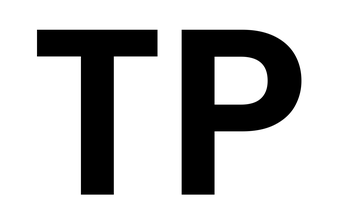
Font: Poppins-SemiBold